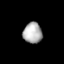
Tissue: lung
Cell type: Endothelial cells
Senescence score: 0.6102
Nuclear area (px): 387
Mean DAPI intensity: 175.047